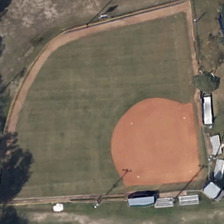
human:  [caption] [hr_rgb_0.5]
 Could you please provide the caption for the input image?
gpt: some green trees are near a baseball field .

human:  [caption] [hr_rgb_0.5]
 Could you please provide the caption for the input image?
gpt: some green trees are near a baseball field .

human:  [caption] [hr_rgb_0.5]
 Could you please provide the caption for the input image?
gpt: some green trees are near a baseball field .

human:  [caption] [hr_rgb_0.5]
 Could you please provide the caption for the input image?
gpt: some green trees are near a baseball field .

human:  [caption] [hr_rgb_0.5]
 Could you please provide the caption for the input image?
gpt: some green trees are near a baseball field .